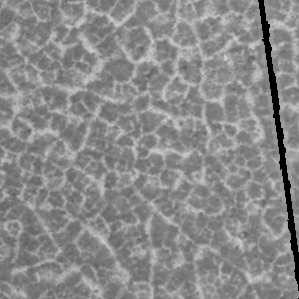
Label: frost